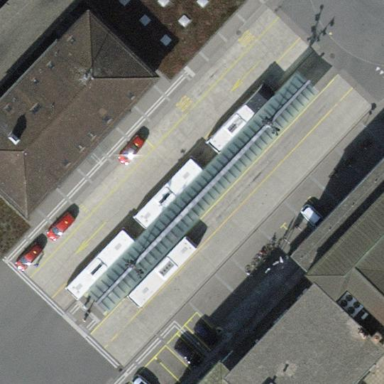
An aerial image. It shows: Bus station that also serves as public transport station.